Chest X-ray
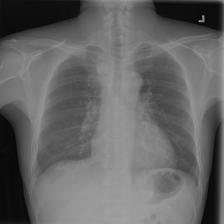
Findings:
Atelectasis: negative
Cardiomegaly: positive
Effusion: positive
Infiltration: negative
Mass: negative
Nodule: negative
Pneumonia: negative
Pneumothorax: negative
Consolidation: negative
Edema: negative
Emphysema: negative
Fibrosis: negative
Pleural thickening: negative
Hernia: negative